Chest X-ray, AP view. Patient: 55 years old, sex M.
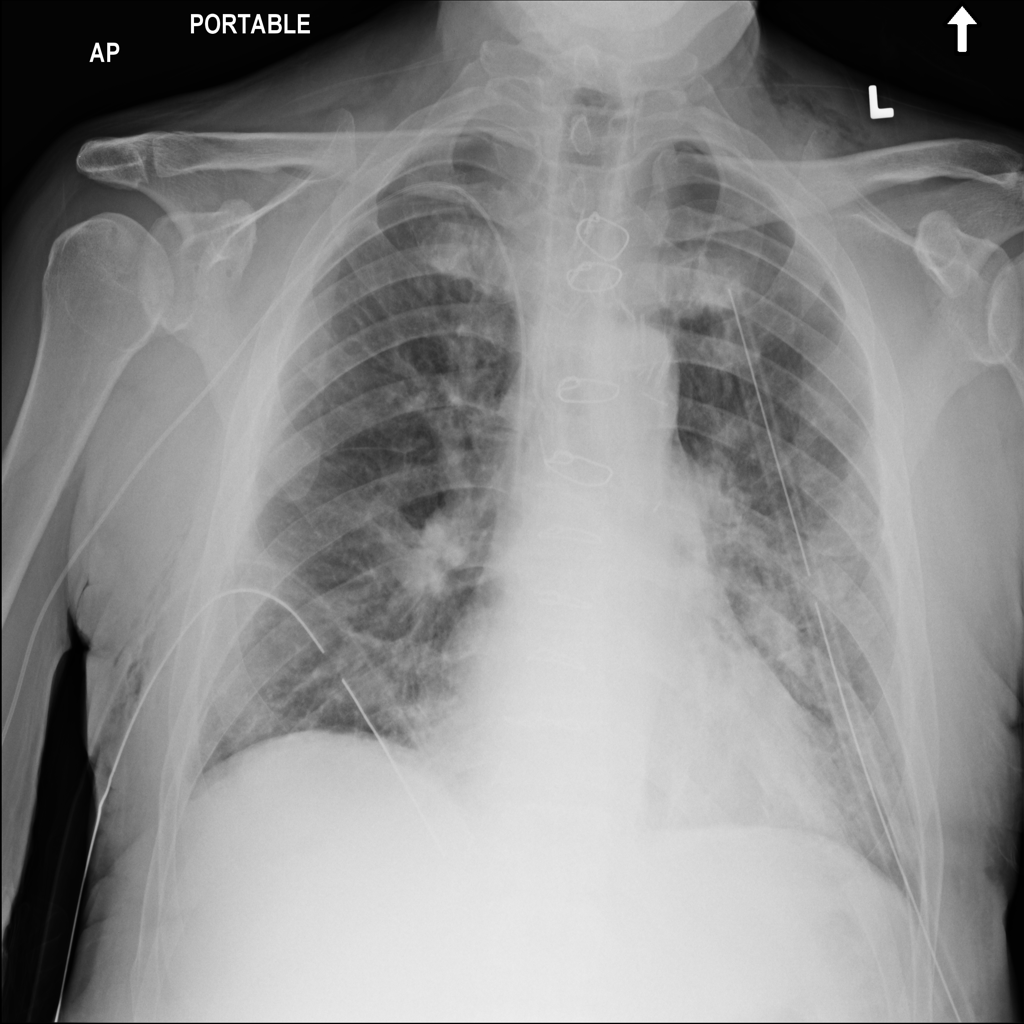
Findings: Pneumothorax